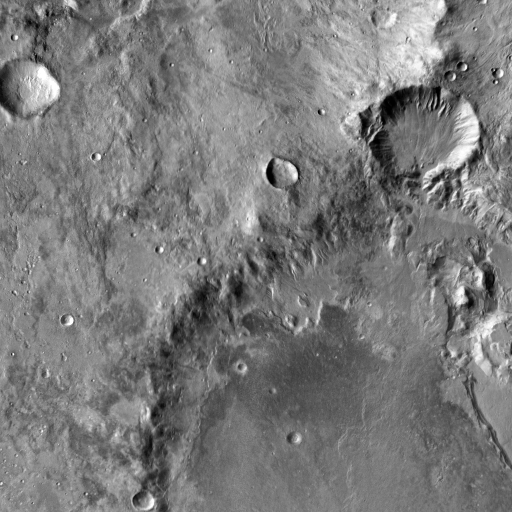
Crater classes present: Background, Other, Secondary